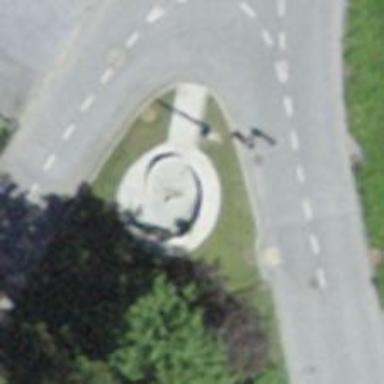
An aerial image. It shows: Sculptural memorial with historical significance.